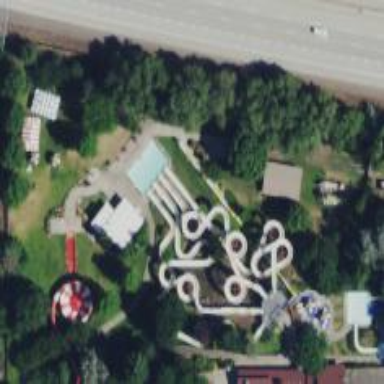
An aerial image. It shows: Bridge leading to water slide attraction.